Question: I have a problem I want to control the backBarButtonItem when I click on it Action backAction "works
'''
- (void)viewDidLoad {
[self.navigationItem.backBarButtonItem setTarget:self];
[self.navigationItem.backBarButtonItem setAction:@selector(backAction)];
[super viewDidLoad];
}
- (void)backAction {
if ((isSaveCarte==NO)&&(isNewCarte)) {
UIAlertView *alertView = [[UIAlertView alloc] initWithTitle:@"Alert" message:@"Voulez vous Enregistrer la Carte" delegate:self cancelButtonTitle:@"Cancel" otherButtonTitles:@"Save",nil];
[alertView show];
[alertView release];
}
}
'''

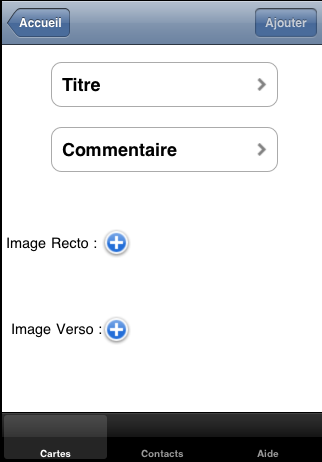
Answer: Check below, Could be useful for you
<URL>
<URL>
<URL>
<URL>